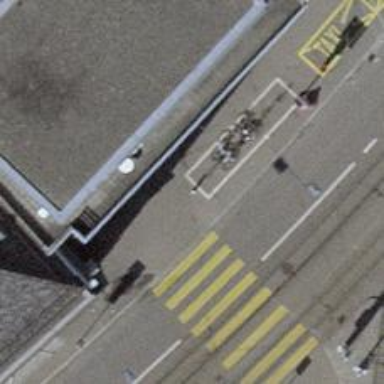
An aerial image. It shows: Bicycle repair station is available.